Question: Is there a Netbeans Object Explorer equivalent of the Visual Studio Object Explorer? If not is there one in any of the Eclipse releases (i.e. Helios)?
Just a useful tool that I use a lot in Visual Studio and miss in Netbeans. I have to use the intellisense to look for classes from the code editor.

Thanks
Andez
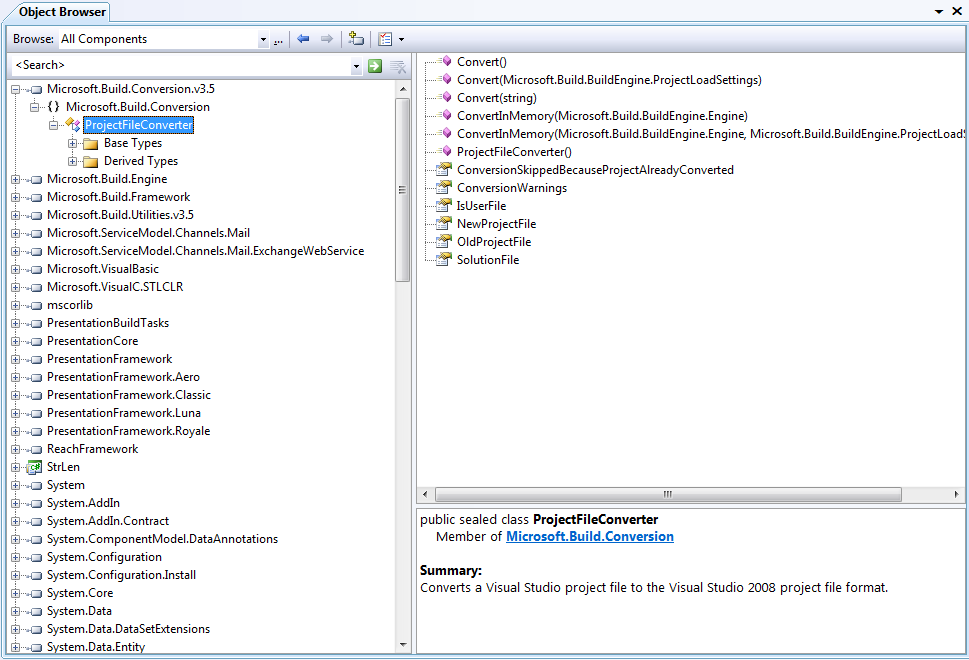
Answer: Yes it is:
- - - 'System.'- - 'ctrl + left'- 'Libraries'
Here's a goog screenshot from the internet: <URL>